Interaction volume radius: 10 \u00c5
Interaction volume height: 10 \u00c5
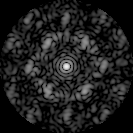
Disorder parameter: 0.6094